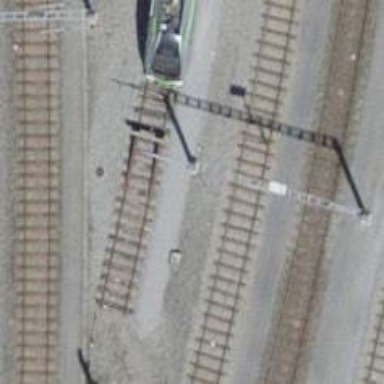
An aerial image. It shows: Railway buffer stop.